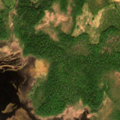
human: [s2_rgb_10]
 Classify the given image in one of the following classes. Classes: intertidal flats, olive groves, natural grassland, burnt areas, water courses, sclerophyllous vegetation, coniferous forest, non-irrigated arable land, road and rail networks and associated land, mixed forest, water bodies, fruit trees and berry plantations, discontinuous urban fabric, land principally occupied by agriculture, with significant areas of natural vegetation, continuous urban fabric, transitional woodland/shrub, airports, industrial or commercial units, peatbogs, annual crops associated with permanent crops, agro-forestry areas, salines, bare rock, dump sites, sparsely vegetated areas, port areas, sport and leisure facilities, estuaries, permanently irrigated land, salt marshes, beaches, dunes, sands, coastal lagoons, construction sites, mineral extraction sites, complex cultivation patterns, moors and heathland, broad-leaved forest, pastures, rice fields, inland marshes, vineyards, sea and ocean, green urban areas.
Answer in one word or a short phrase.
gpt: coniferous forest, transitional woodland/shrub, peatbogs